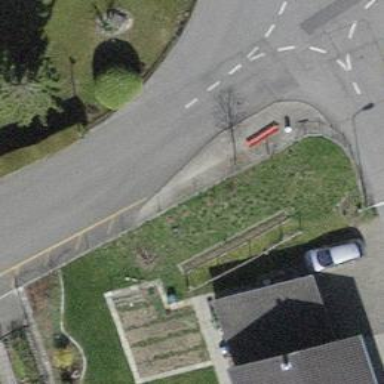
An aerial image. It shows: Bench for seating.